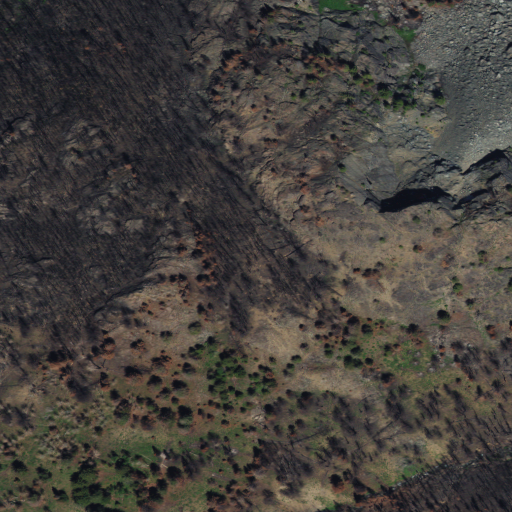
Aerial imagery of cliff(s) in Idaho named Devils Slide containing grassland, evergreen forest, and shrub